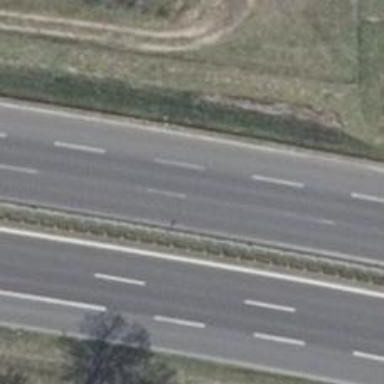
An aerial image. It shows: Asphalt motorway of trunk classification.